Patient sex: F
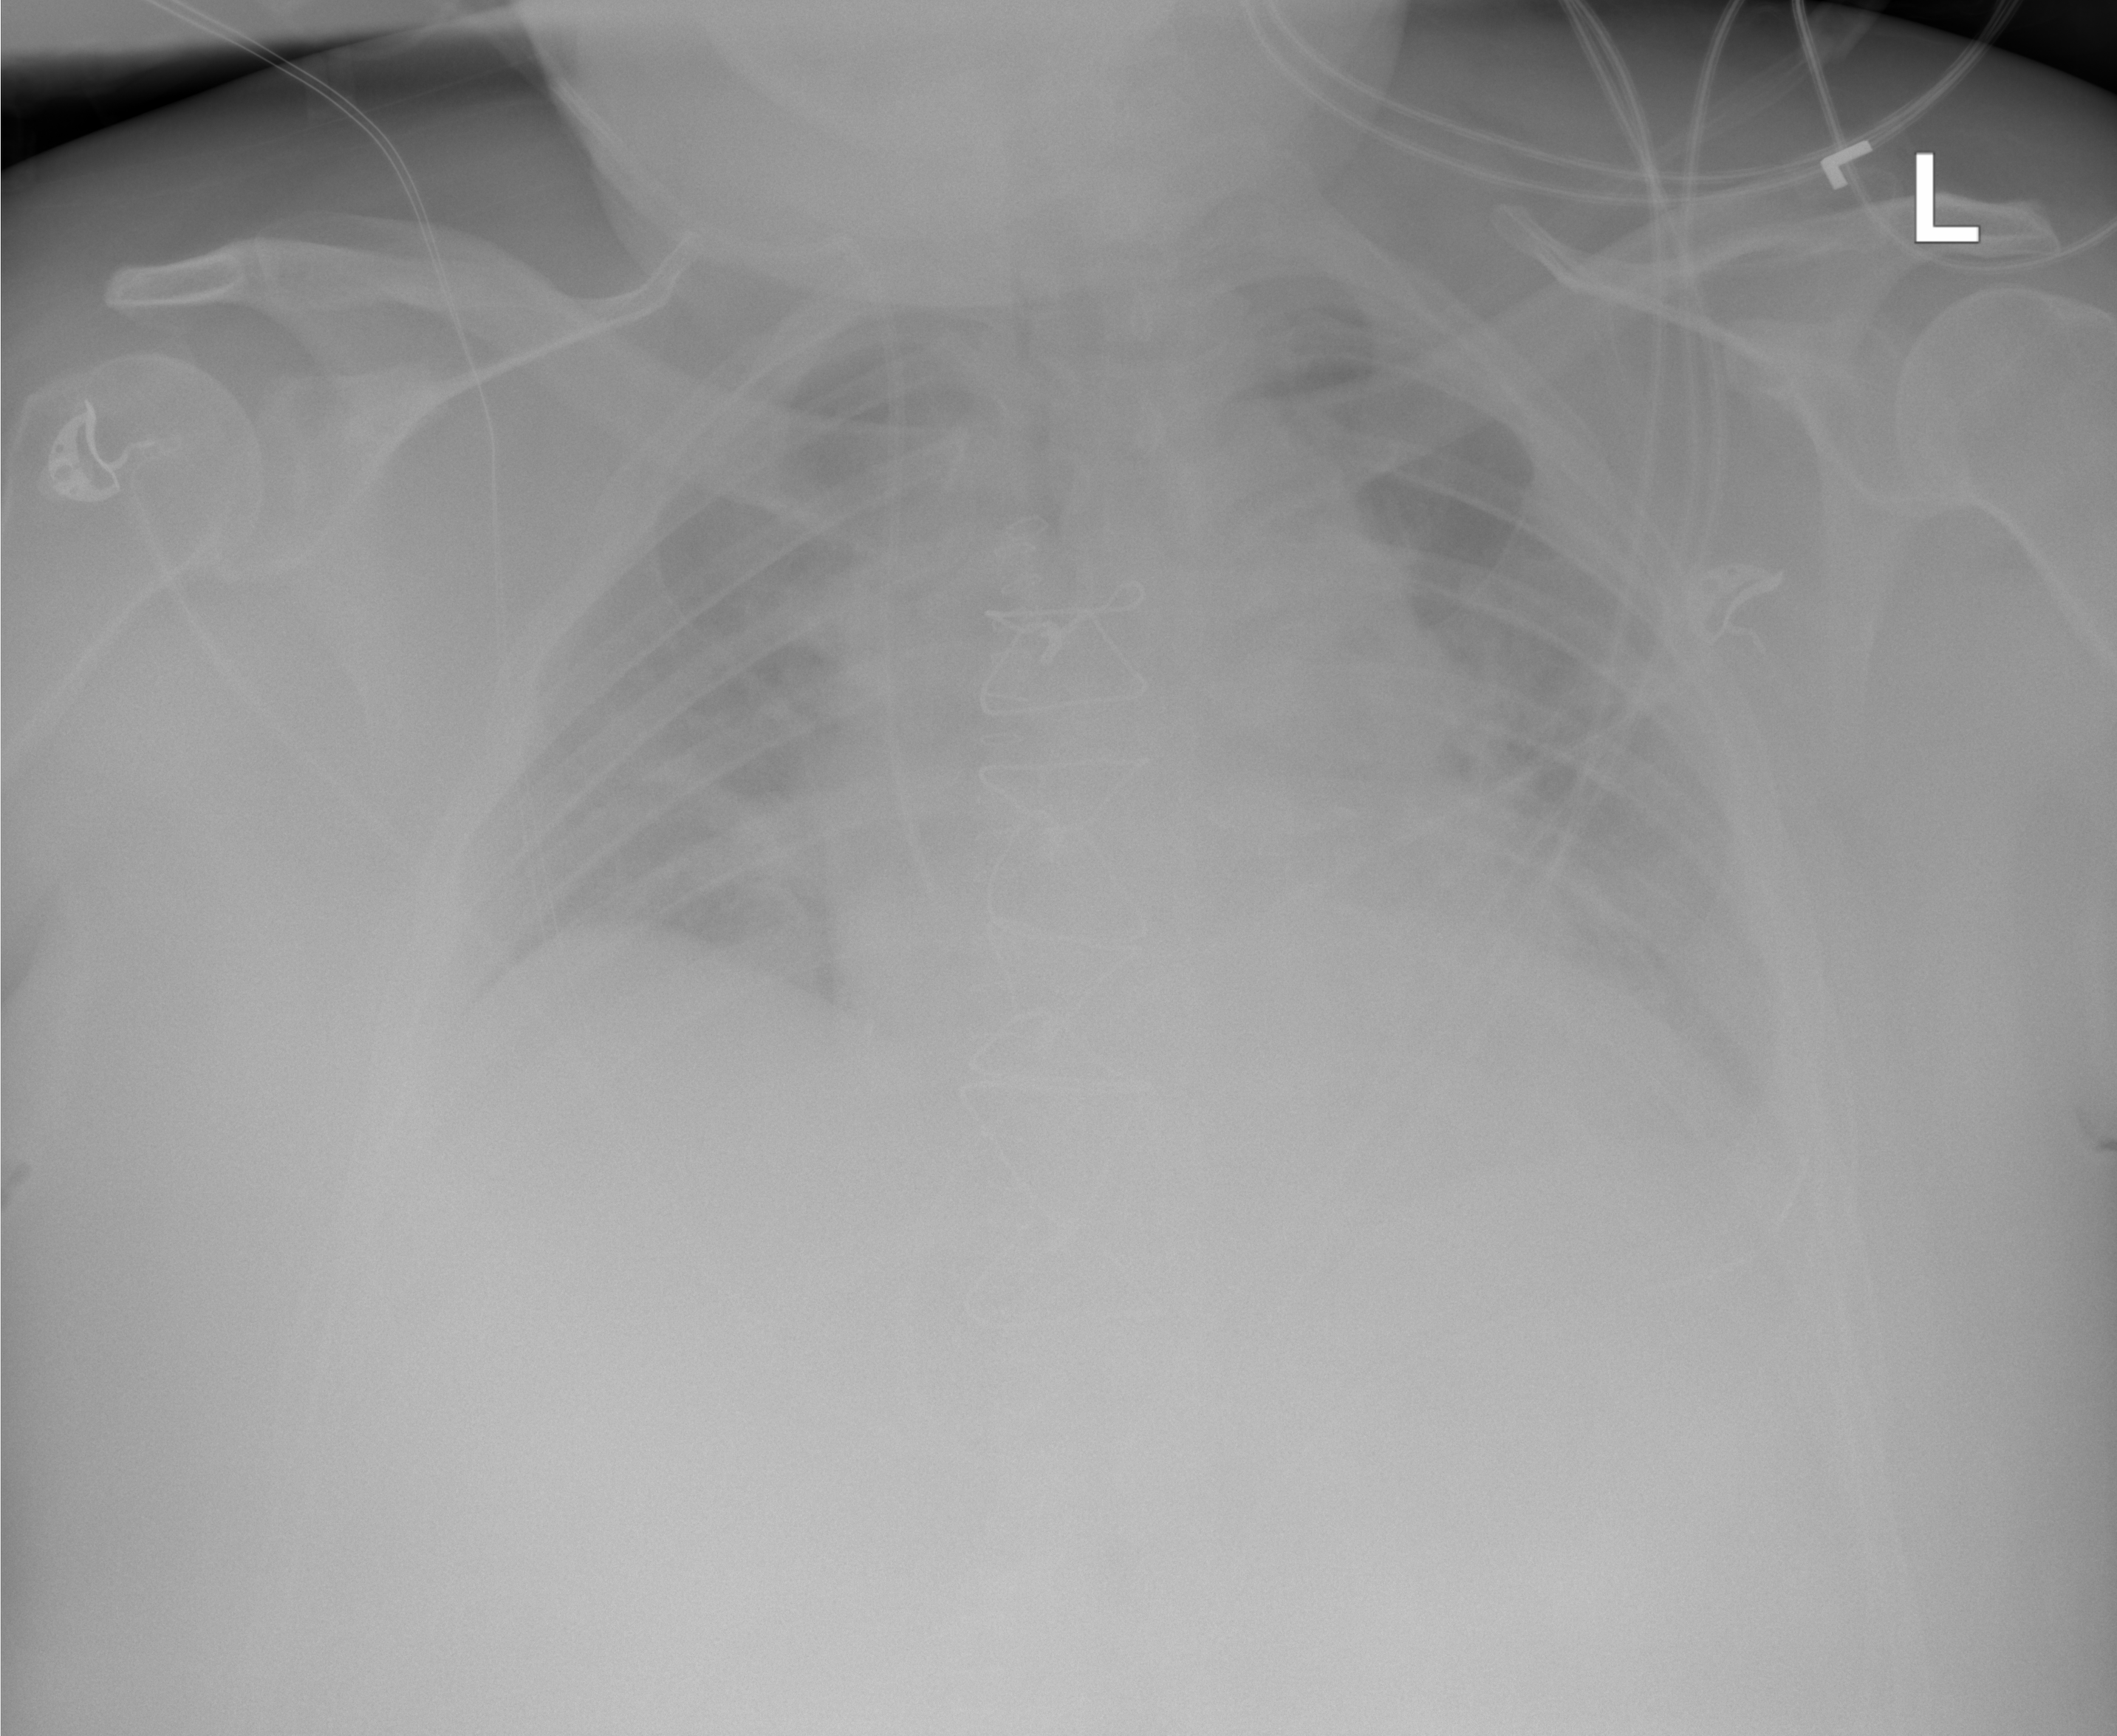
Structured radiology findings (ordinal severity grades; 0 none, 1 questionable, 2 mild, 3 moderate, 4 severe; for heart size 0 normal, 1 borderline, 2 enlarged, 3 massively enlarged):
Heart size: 0
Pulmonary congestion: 2
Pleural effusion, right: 2
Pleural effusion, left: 1
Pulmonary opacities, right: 2
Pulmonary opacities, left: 2
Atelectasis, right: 2
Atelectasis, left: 2